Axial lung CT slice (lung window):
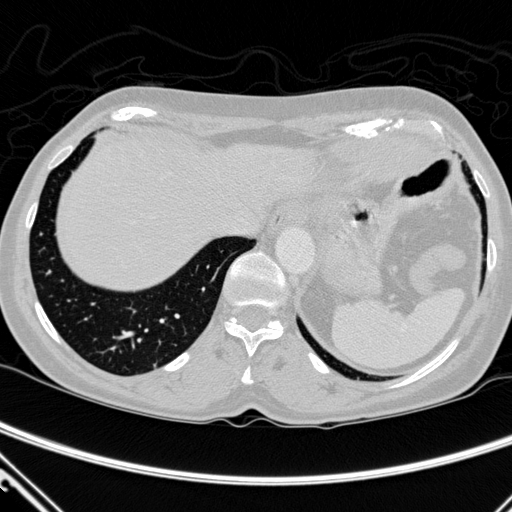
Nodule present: no